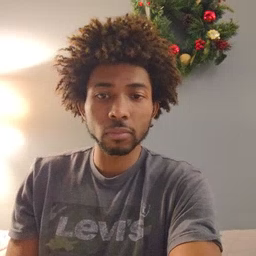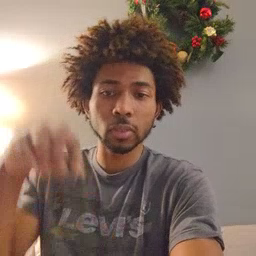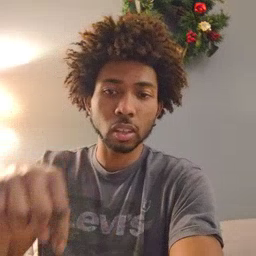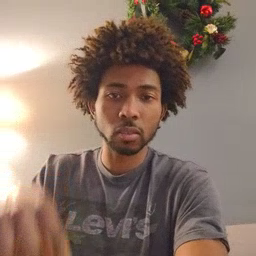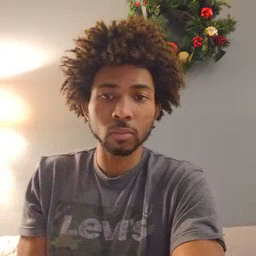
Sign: down